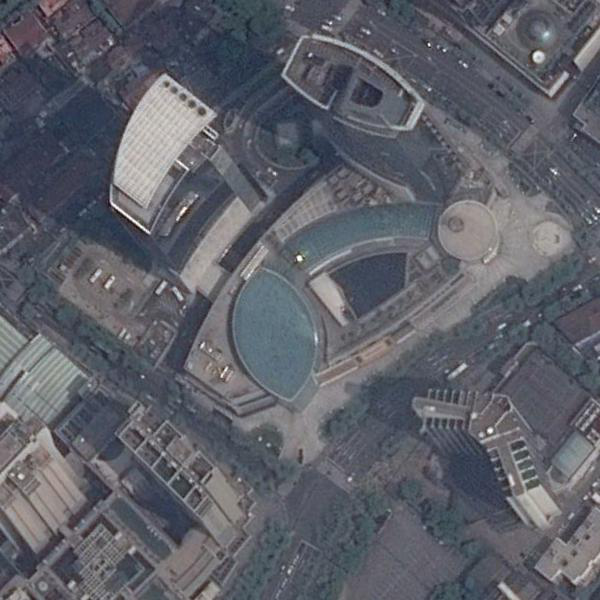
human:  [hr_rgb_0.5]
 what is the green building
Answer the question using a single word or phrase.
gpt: center